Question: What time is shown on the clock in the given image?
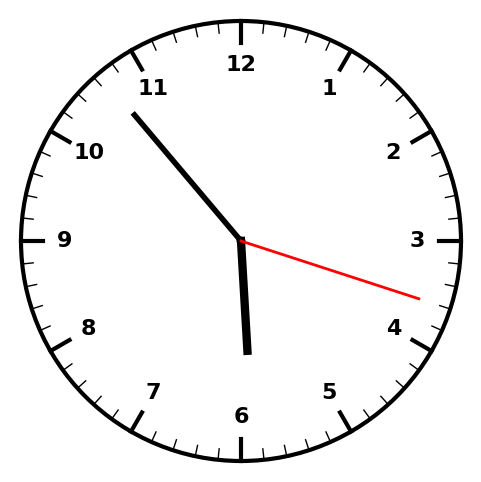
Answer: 05:53:18